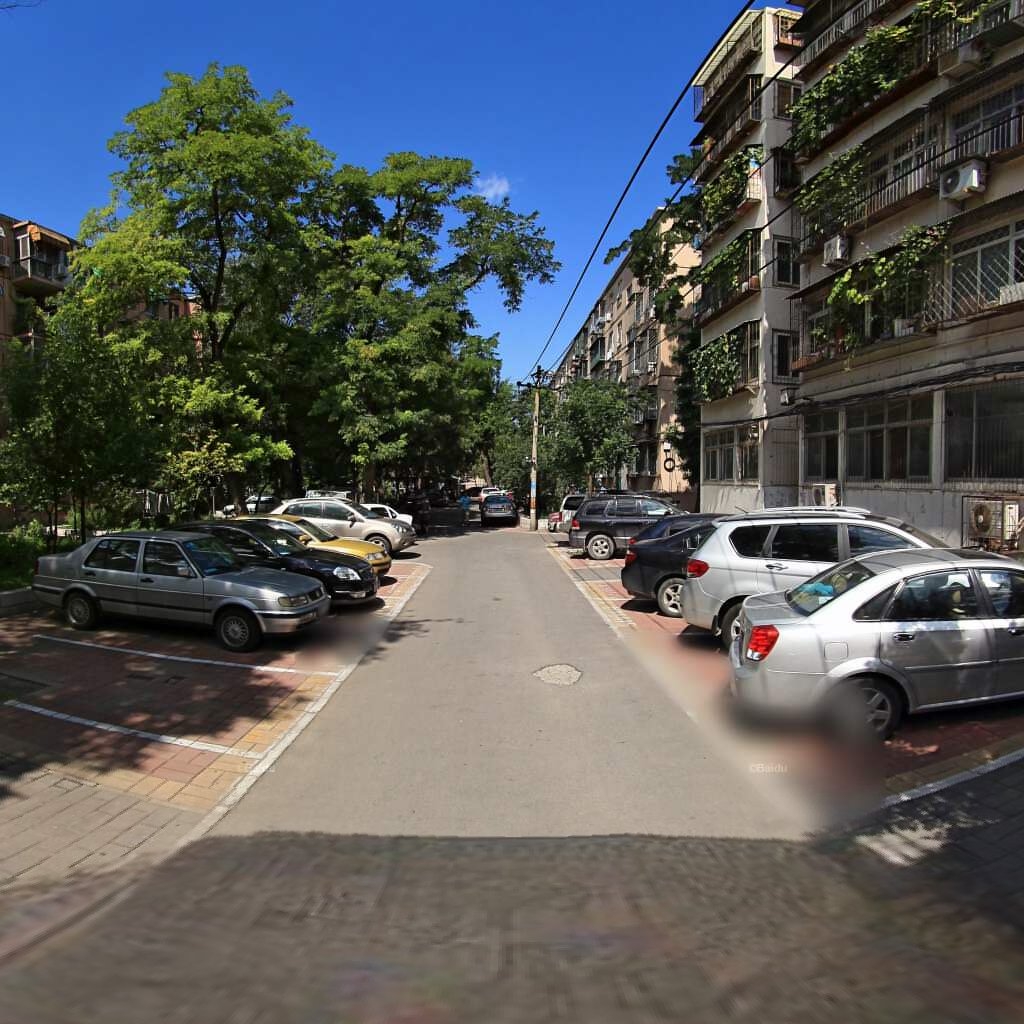
Region: Chaoyang
Road damage annotations: pothole